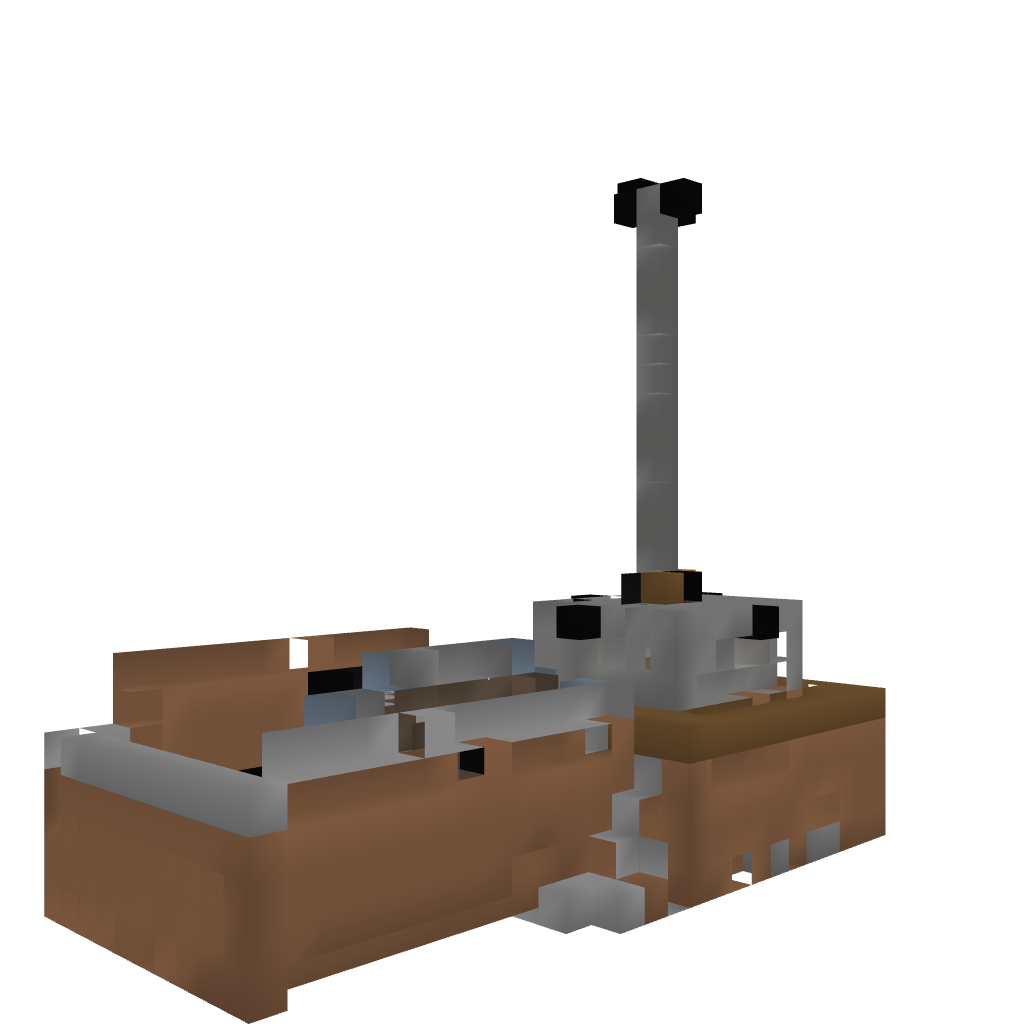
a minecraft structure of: Small House